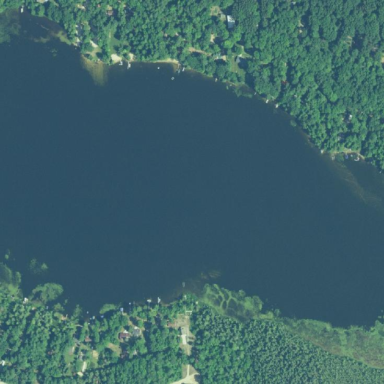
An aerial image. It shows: Serene lake.